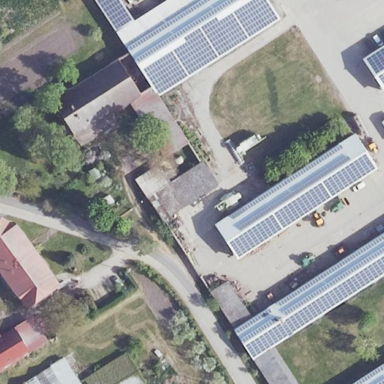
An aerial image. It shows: Gabled roof farm auxiliary building with grey roof. It has small solar photovoltaic panel generator installed along the orientation of the roof.